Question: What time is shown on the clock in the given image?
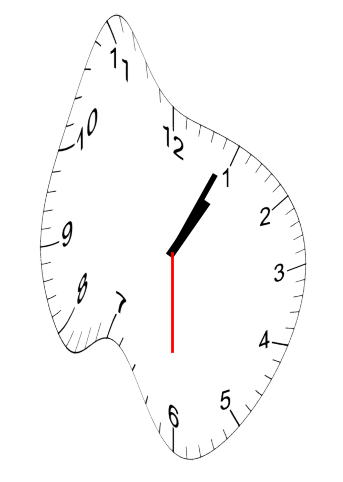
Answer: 01:04:30